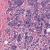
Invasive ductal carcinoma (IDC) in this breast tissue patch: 1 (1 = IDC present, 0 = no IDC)